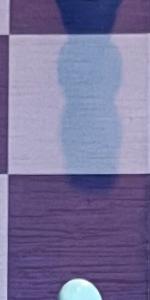
Label: Empty